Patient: sex F, age 31
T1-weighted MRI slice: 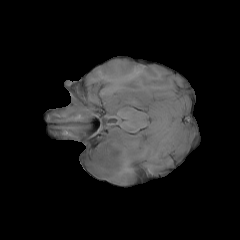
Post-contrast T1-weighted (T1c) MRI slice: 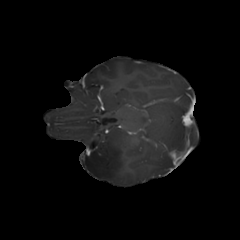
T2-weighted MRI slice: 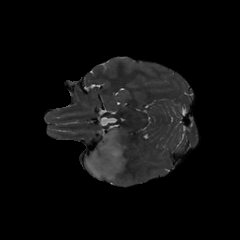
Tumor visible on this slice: yes
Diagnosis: Astrocytoma, IDH-mutant
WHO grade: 2